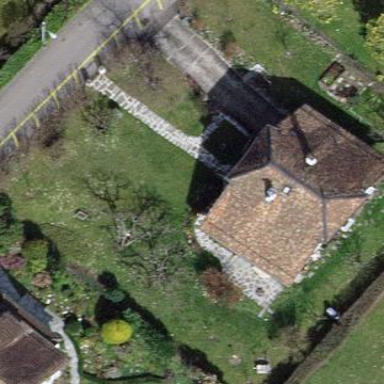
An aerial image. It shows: Garden enclosed by fence.